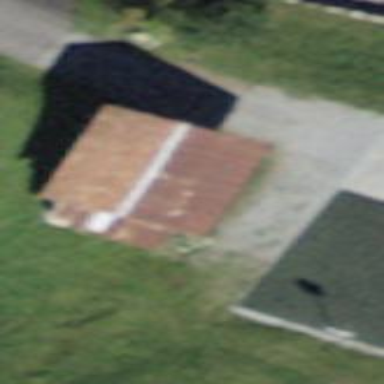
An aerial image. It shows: Rural barn.